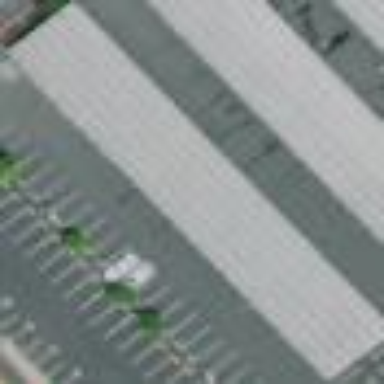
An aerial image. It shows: View of roof of building.